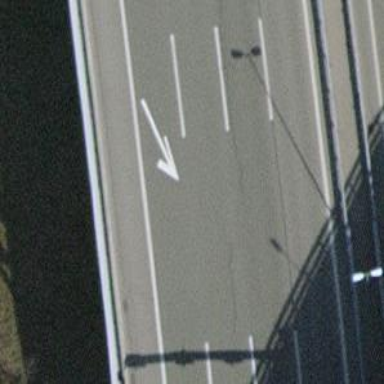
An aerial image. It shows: Motorway bridge.